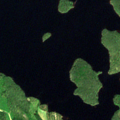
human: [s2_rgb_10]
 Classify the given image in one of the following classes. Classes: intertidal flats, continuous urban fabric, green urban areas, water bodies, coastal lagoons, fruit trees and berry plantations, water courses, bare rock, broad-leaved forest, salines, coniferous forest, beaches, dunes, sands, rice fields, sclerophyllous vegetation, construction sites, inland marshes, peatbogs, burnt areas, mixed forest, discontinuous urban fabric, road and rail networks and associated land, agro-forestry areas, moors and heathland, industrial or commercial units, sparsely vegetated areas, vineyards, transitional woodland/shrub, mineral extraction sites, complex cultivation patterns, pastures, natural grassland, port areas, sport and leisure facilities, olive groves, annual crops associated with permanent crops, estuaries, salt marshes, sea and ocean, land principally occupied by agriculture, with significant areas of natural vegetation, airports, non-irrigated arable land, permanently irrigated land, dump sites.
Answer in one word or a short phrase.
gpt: coniferous forest, mixed forest, water bodies